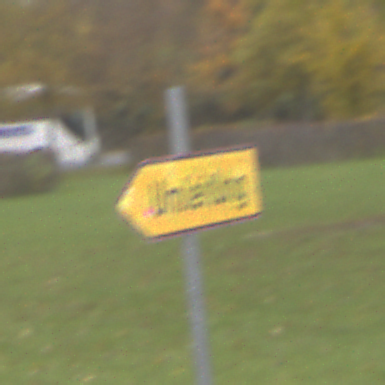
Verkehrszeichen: UmleitungswegweiserLinksweisend
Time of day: Midday
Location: Outdoor (Suburban)
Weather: Overcast
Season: NotSpecified
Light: Natural